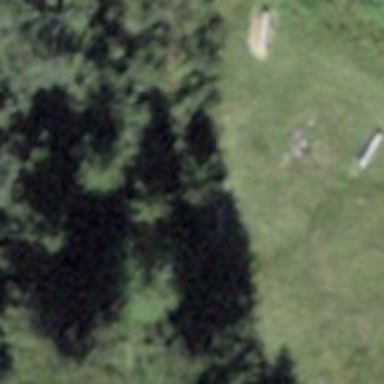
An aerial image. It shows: Bench for seating.